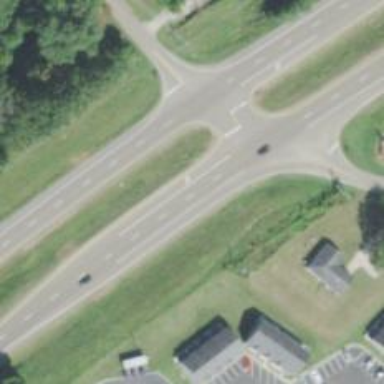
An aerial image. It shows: Asphalt dual carriageway classified as trunk highway.